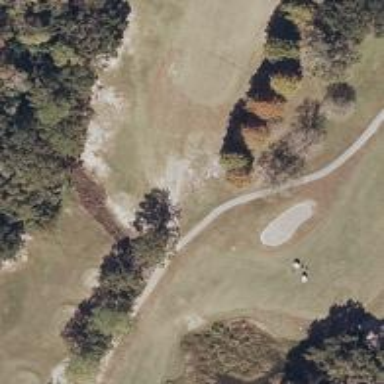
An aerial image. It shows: Path designed for golf carts.